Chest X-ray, AP view. Patient: 61 years old, sex M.
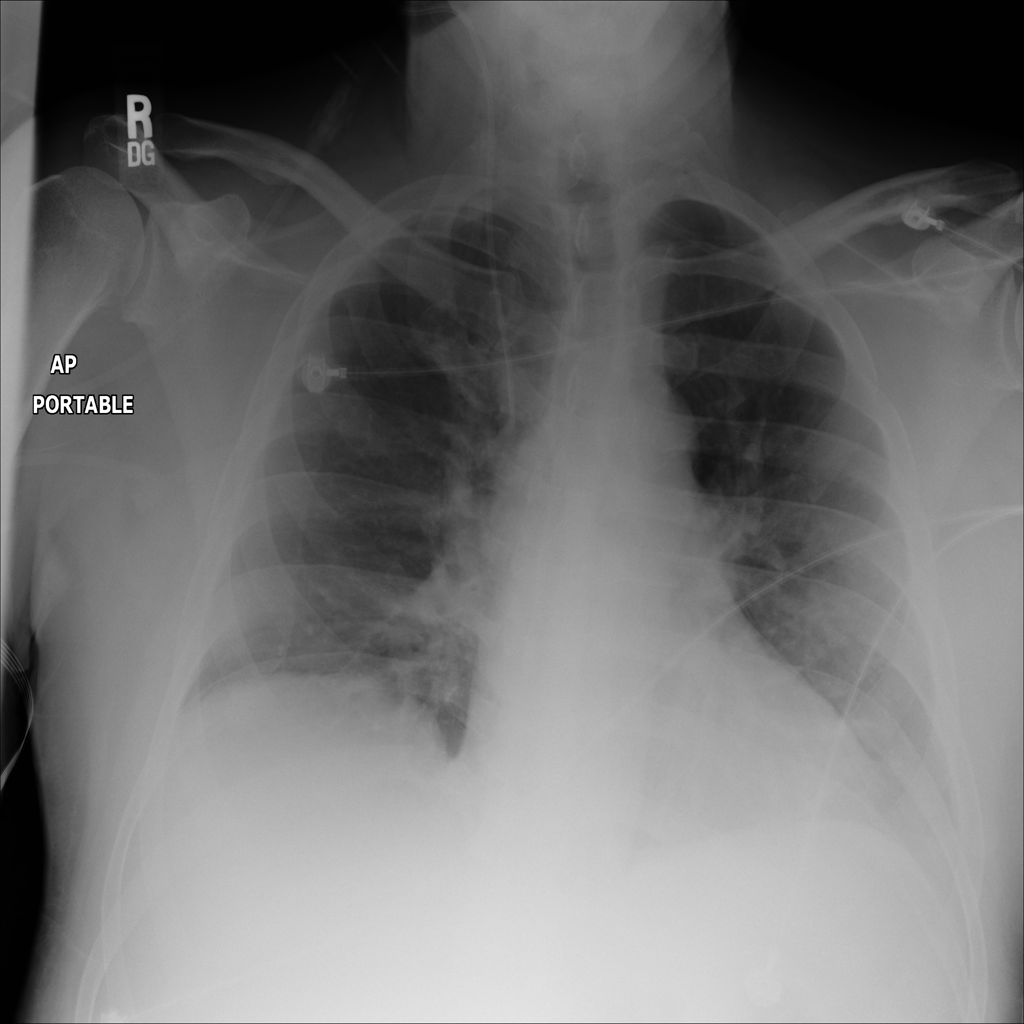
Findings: Edema